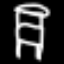
Label: chair